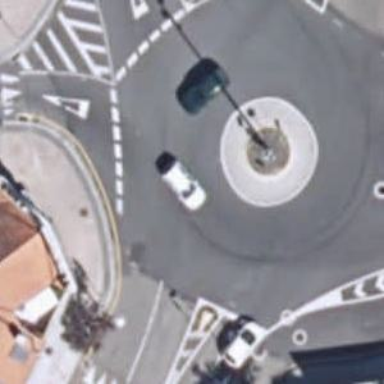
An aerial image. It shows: Primary highway with asphalt surface leading to roundabout.